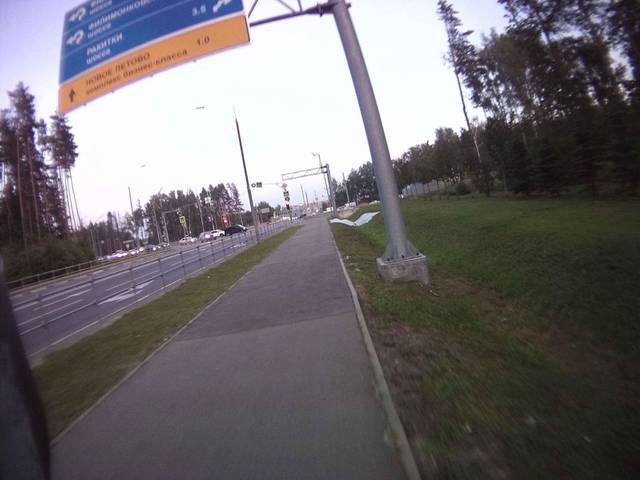
Region: Russia
Coordinates: 55.578, 37.374